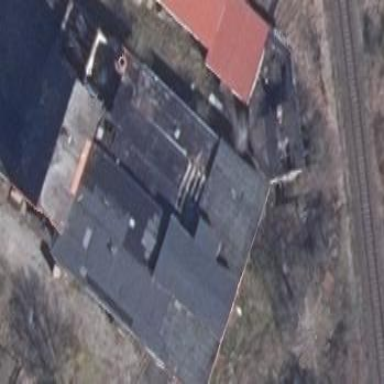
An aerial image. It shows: Industrial building.